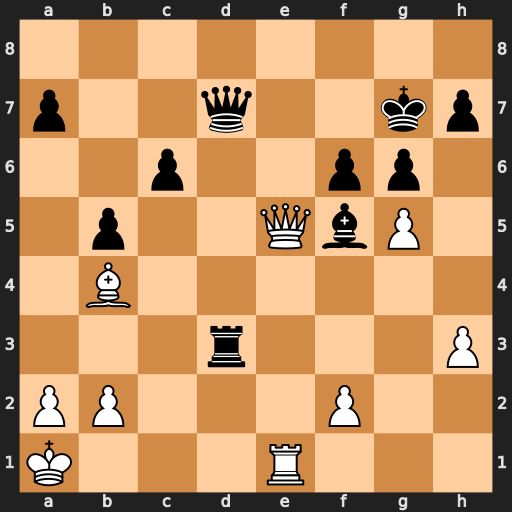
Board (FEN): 8/p2q2kp/2p2pp1/1p2QbP1/1B6/3r3P/PP3P2/K3R3
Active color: w
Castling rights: -
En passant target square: -
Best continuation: Qxf6+ Kg8 Qf8#